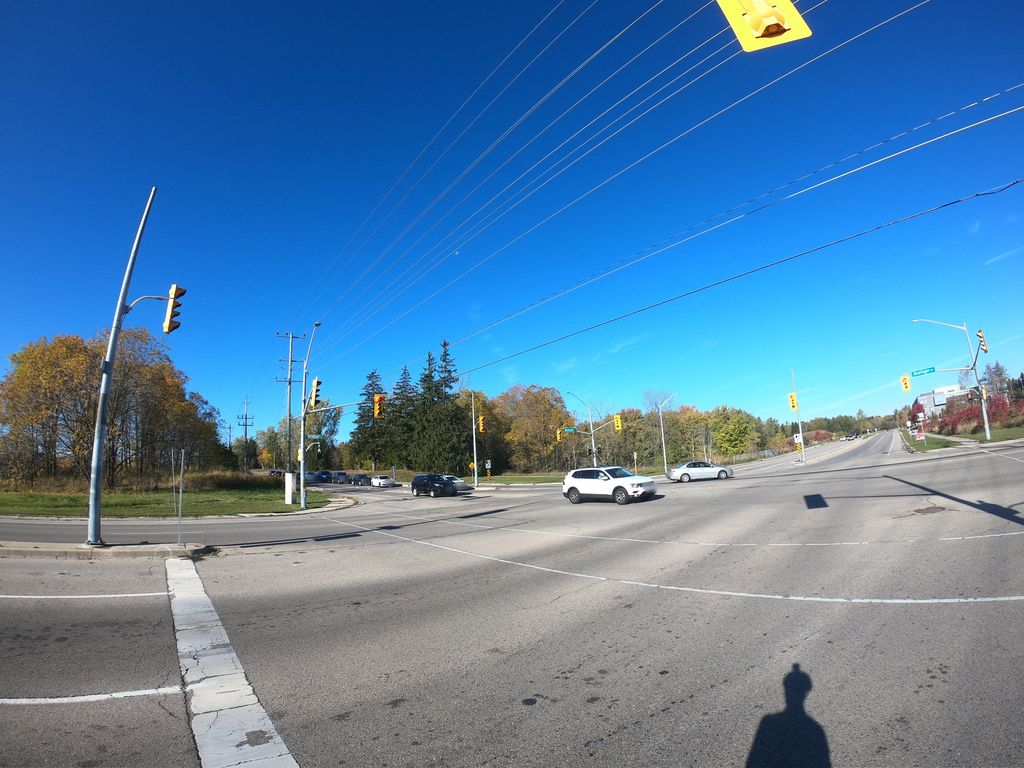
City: kitchener-waterloo